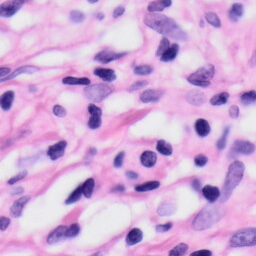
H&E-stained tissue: Skin